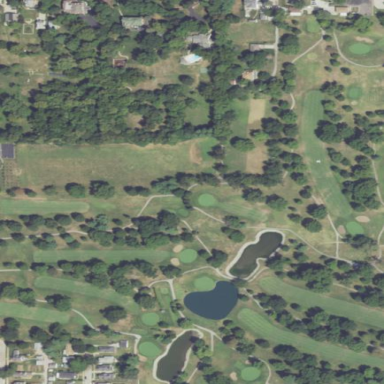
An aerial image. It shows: Golf course surrounded by greenery.